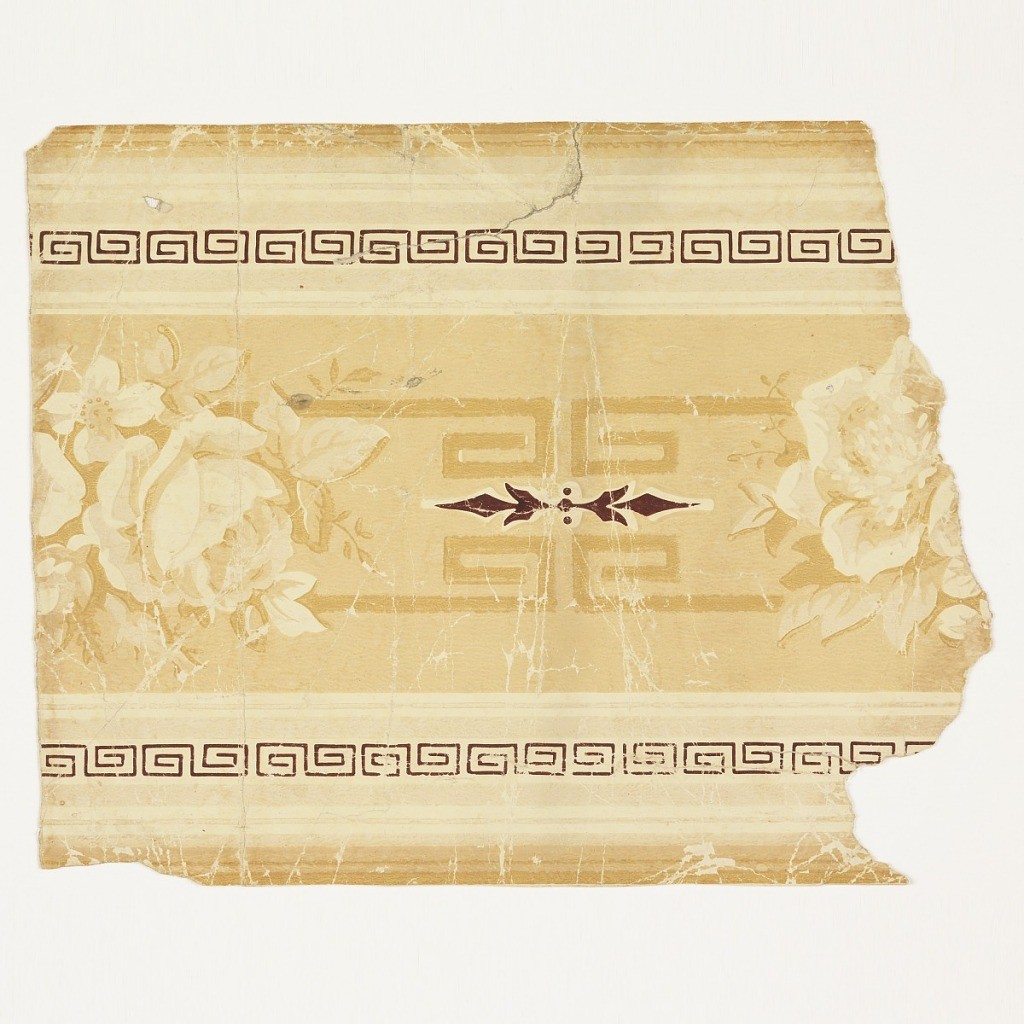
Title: Sidewall - fragment
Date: ca. 1870
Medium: Machine-printed
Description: Portion of a striped paper, with wide band set with roses, flanked by meanders and narrow stripes. Printed in cream and browns on glazed cream ground.